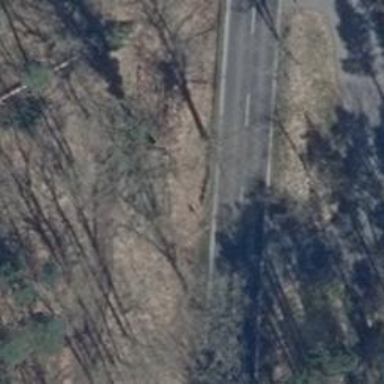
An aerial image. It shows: Asphalt road classified as primary highway.